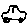
Label: car